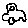
Label: car